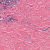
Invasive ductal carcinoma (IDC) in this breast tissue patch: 0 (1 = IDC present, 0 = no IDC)